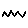
Label: zigzag